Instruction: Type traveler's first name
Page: traveler
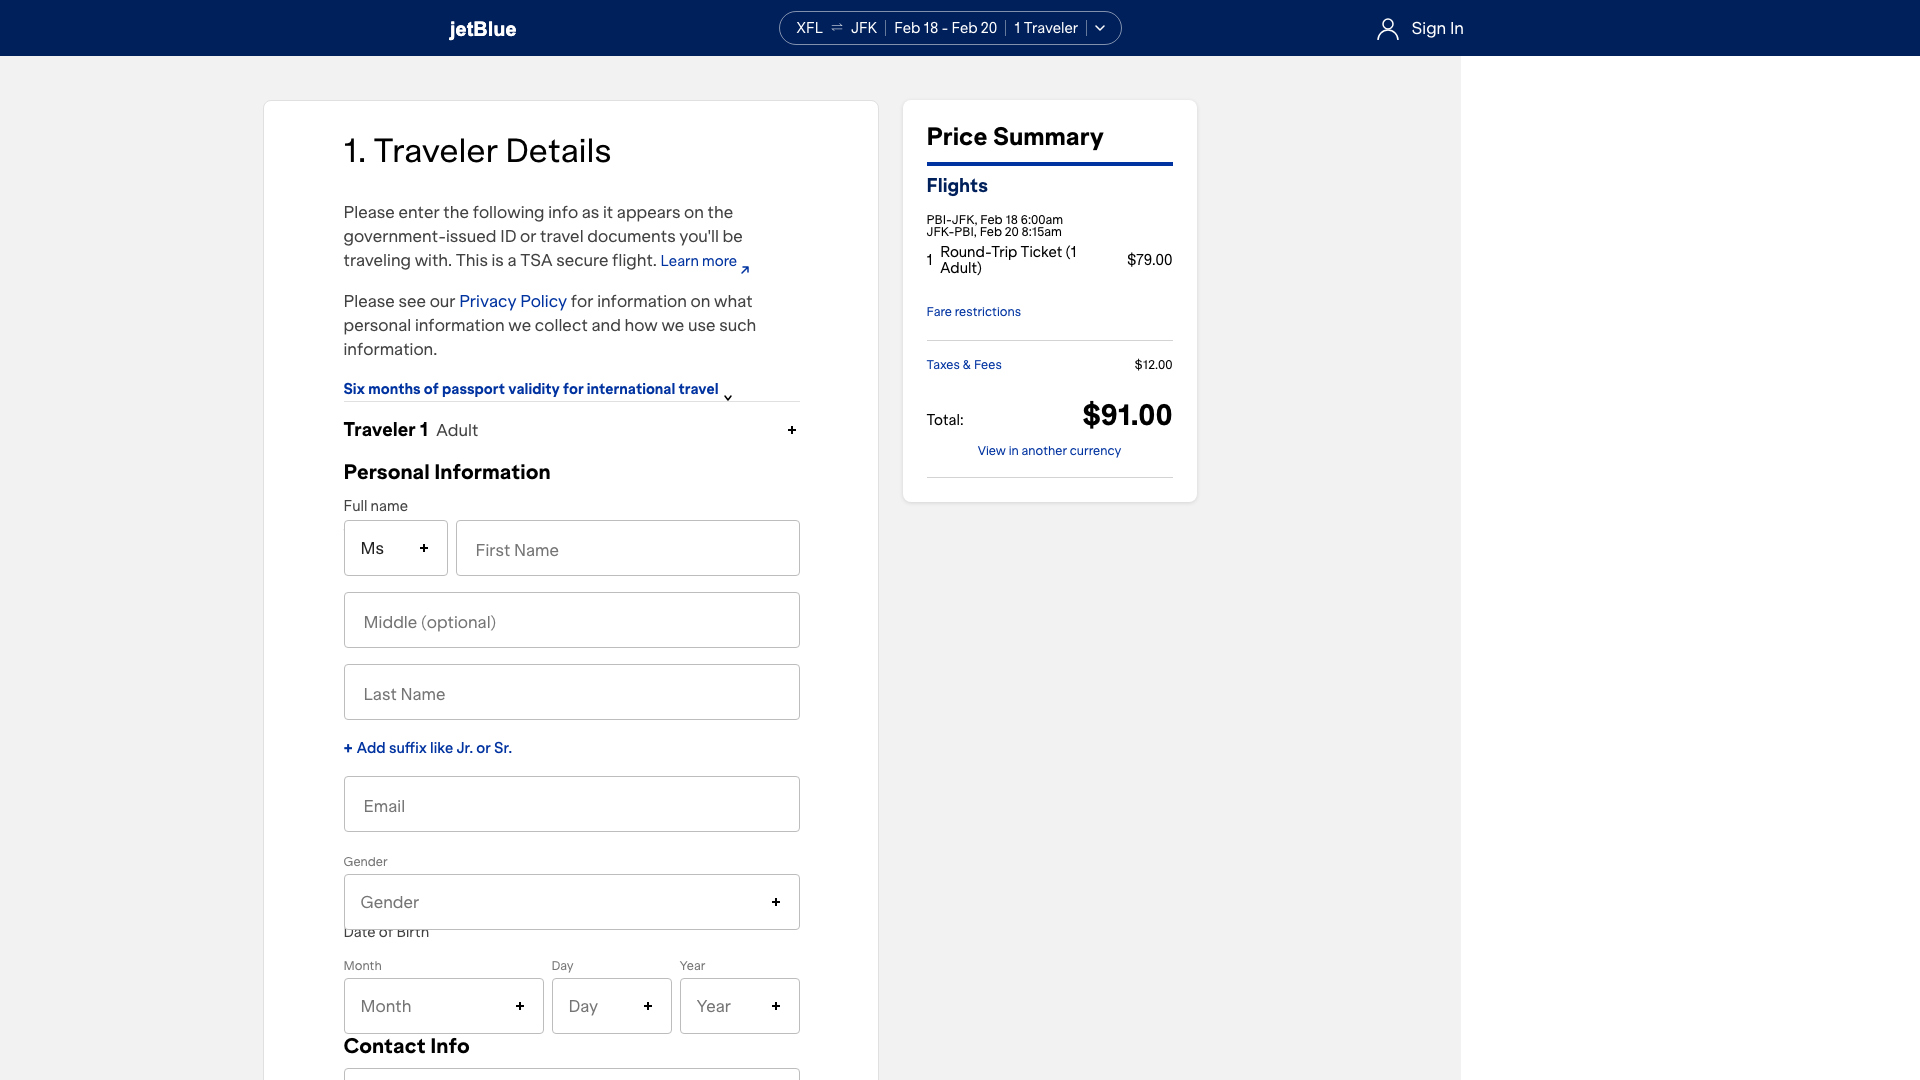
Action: type